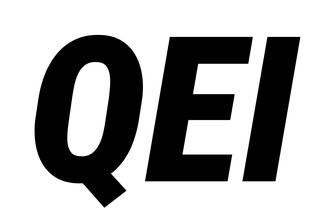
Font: Roboto-Italic_Condensed_Black_Italic